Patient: sex F, age 39
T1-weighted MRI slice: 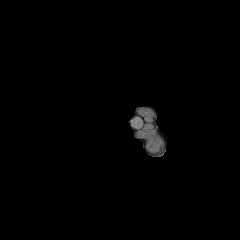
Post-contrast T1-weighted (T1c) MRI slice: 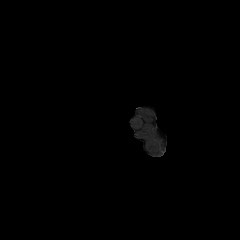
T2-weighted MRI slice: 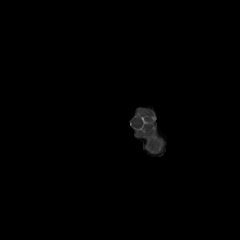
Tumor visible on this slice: no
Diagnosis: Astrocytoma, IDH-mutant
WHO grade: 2